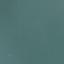
Land use / land cover: SeaLake